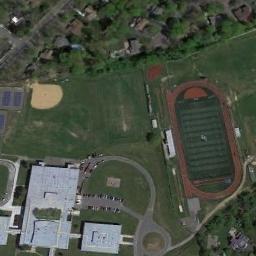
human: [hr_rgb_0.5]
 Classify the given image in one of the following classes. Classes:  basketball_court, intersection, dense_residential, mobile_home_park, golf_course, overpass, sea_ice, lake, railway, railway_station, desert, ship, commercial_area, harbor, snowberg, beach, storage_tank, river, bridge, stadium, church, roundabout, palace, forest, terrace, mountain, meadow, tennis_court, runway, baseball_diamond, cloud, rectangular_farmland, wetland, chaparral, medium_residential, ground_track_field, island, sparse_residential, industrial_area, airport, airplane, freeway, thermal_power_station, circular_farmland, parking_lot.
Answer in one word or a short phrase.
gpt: ground_track_field